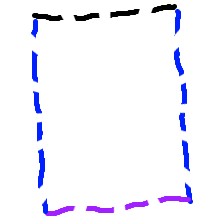
Shape: rectangle